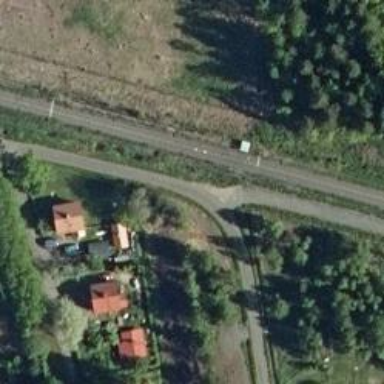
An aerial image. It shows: Railway signal.